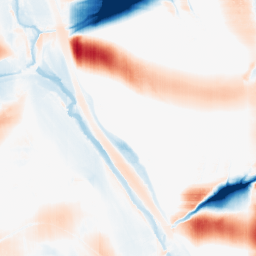
Category: morphological
Decomposition family: morphological_square
Decomposition parameters: operation: average
size: 50
Upsampling method: quartic
Upsampling parameters: scale: 8
Upsampling scale: 8